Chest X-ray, AP view. Patient: 56 years old, sex M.
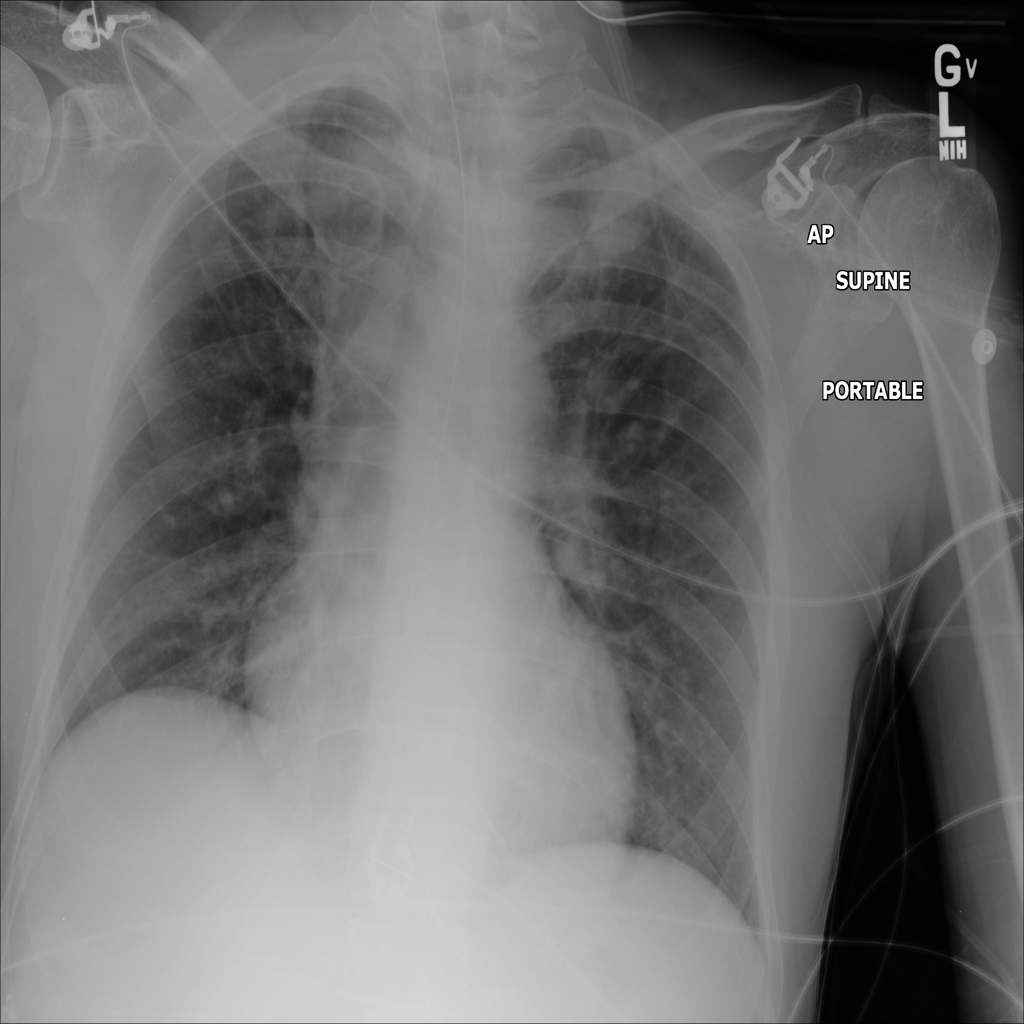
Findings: No Finding